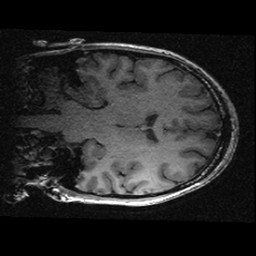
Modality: T1w
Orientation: coronal
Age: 33
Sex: female